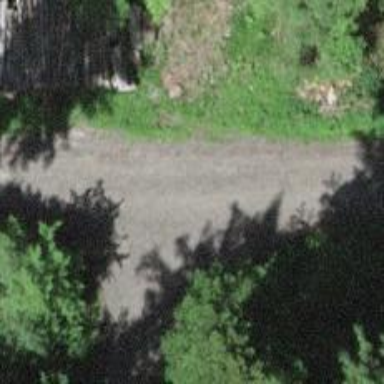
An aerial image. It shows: Gravel track with grade2 quality.